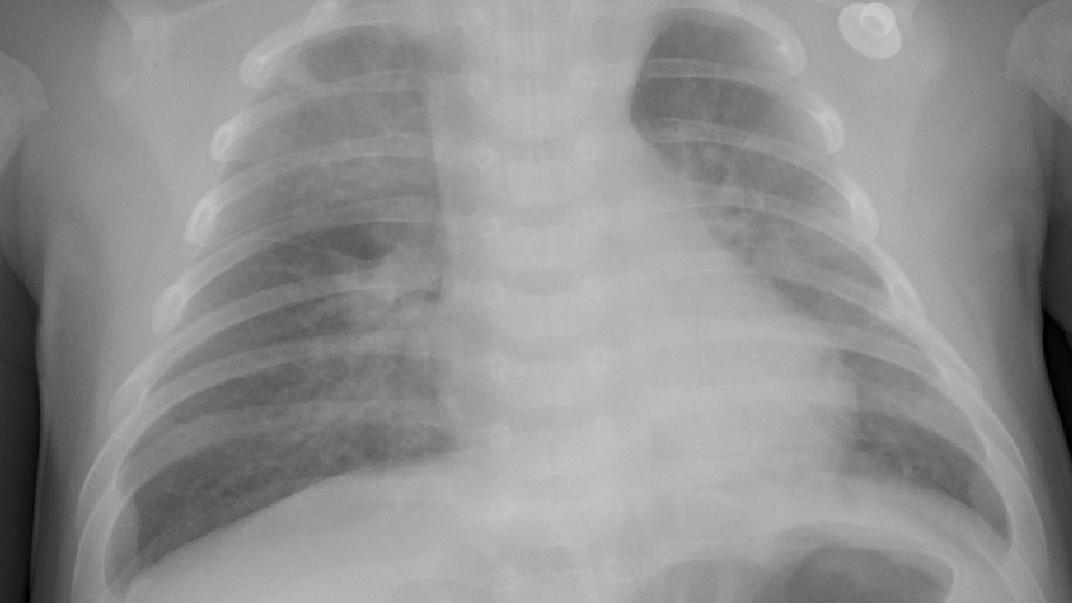
Diagnosis: PNEUMONIA